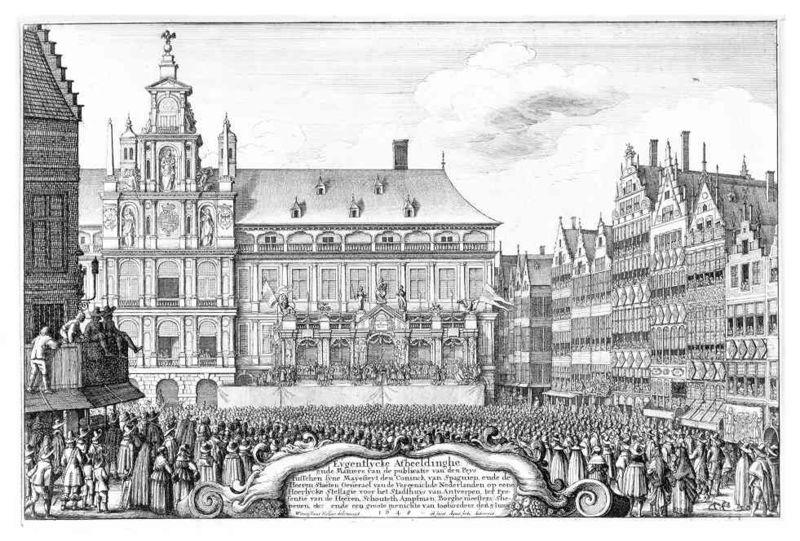
Titel: Der Friede zwischen Spanien und den Niederlanden (1648)
Künstler: Wenzel Hollar
Standort: Karlsruhe
Institution: Staatliche Kunsthalle Karlsruhe
Schlagwörter: himmel, mann, vogel, weiß, wolken, frauen, menschen, sitzen, stadt, damen, fenster, grau, hüte, kleider, köpfe, licht, männer, pfeiler, rücken, schwarz, skizze, straße, szene, säule, säulen, tisch, zeichnung, dach, gebäude, haus, hund, schloss, wolke, fest, leute, masse, menge, versammlung, andrang, feier, gedränge, gericht, architektur, barock, kleidung, stehen, bild, gilde, holland, niederlande, signatur, feld, häuser, wolen, brüstung, kirche, rauch, figur, stehend, adel, gewänder, personen, blatt, bühne, publikum, theater, front, krone, renaissance, kamin, kinder, schornstein, turm, beine, deutschland, balkon, holzschnitt, schrift, bogen, fahnen, fassade, fassaden, ort, perspektive, tribüne, zuschauer, fahne, jungen, rede, dächer, giebel, mauer, schornsteine, grafik, graphik, markt, platz, empore, pilaster, figuren, rundbogen, dampf, tafel, kartusche, inschrift, uhr, deutsch, geländer, warten, zinnen, schauspiel, erker, tusche, buch, türme, münchen, palast, balustrade, dom, gauben, druck, schnitt, schwarz-weiss, radierung, stich, revolution, text, zeitung, aufstand, auflauf, bürger, kundgebung, menschenmasse, mäntel, volk, bleistift, menschenmenge, münster, rathaus, schaulustige, girlanden, portal, römer, wappen, skulpturen, voluten, gotisch, altan, mittelalter, krönung, messe, fachwerk, dicht, fachwerkhäuser, gemenge, marktplatz, geschosse, ballustrade, isokephalie, holländisch, gaukler, flaggen, schnecken, kupferstich, madonna, spektakel, kanten, rennaissance, feierlichkeit, leipzig, dokument, historisch, amsterdam, kaltnadel, tympanon, latein, first, fasade, fronten, schrifttafel, stufengiebel, treppengiebel, voll, hamburg, urteil, häsuer, evangelisch, rat, menschenmassen, antwerpen, proklamation, verkündung, seriendruck, stad, figure, frankfurt, überfüllt, protestanten, stadtzentrum, stast, hanse, lübeck, brüssel, stadthäuser, fssade, belgien, nordisch, gent, handelshäuser, fssaden, lüneburg, archtitektur, bürgerhäuser, häuseer, 18. jahrhundert, 1500, himmewolken, brugge, gildehäuser, risaliut, plöatz, suppraporten, tmarktplatz, patricier, hunderte, hinridchtung, portsal, hanseatisch, fackwerk, bilkon, gerammelt, rammel